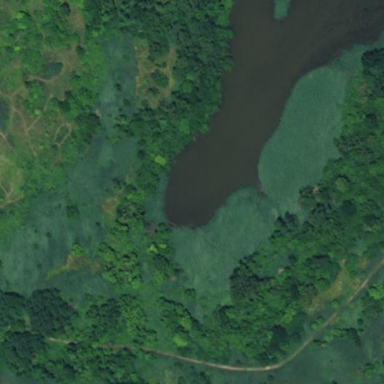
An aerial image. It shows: Marsh wetland.